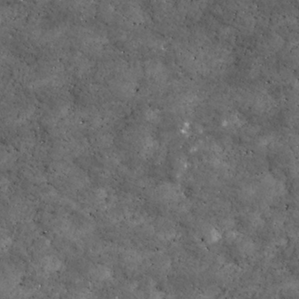
Label: non_frost